Question: I have a Windows program in Haskell (hence 32-bit). I want to access the 64-bit view of the registry. The Windows API says to use 'RegOpenKeyEx' and to OR in 'KEY_WOW64_64KEY' ('0x200'). (I am using the <URL>
In my program this ends up being:
'''
import qualified System.Win32.Registry as W32
import qualified System.Win32.Types as W32
...
let kEY_WOW64_64KEY = 0x200 -- has no binding in the library currently
let regSam = kEY_WOW64_64KEY .|. ... other flags
bracket (W32.regOpenKeyEx rootCode kname regSam) W32.regCloseKey $ \k -> ...
'''
However, I get the exception 'RegOpenKeyEx: invalid argument (The system cannot find the file specified.)'
Inspecting the call in Process Monitor shows the following output:

The API call somehow ended up dropping the flag and going into the 'Wow6432Node' subtree. Also illustrated, despite the event alluding 'RegOpenKey' I think it's really calling into 'RegOpenKeyEx' as shown in the event's stack (and the binding's error message).
Thanks!
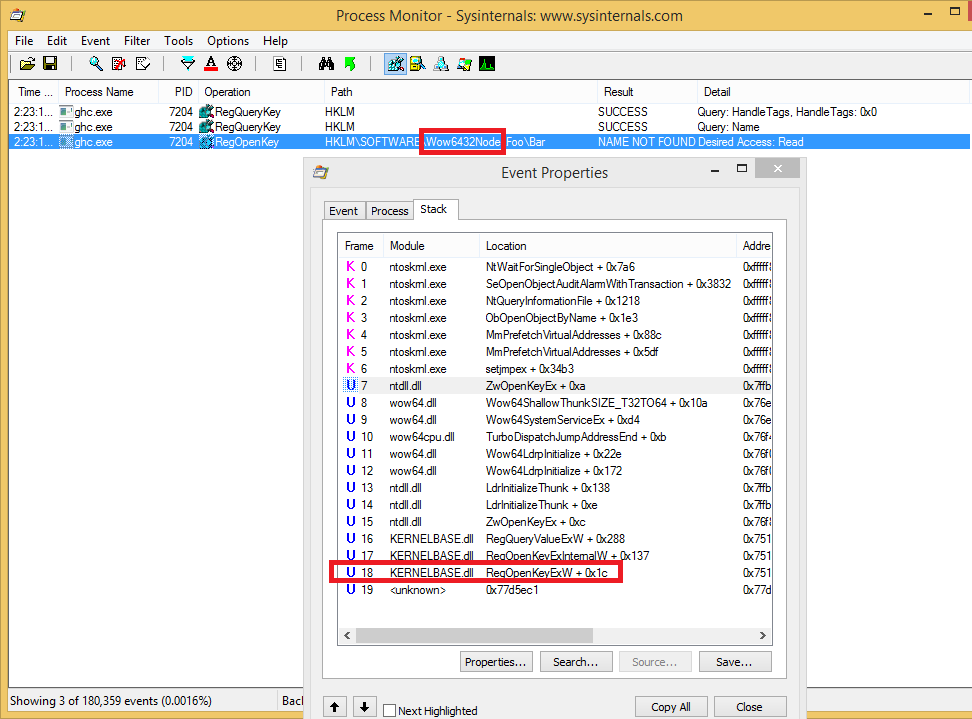
Answer: The <URL> are:
'''
KEY_WOW64_64KEY 0x0100
KEY_WOW64_32KEY 0x0200
'''
But you wrote:
'''
let kEY_WOW64_64KEY = 0x200
'''
So you are actually asking for the 32 bit view. You need to write:
'''
let kEY_WOW64_64KEY = 0x100
'''